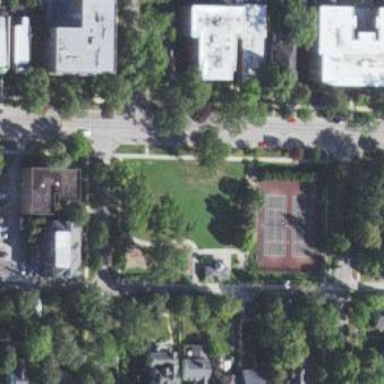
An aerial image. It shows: Park with playground and three picnic tables.